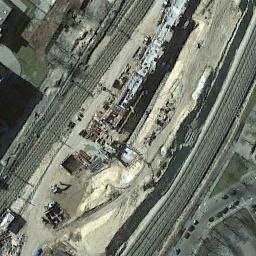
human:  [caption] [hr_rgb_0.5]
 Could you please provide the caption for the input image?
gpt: The railway is on the bare land next to some houses .

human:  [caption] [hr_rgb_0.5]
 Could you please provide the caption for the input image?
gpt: Many buildings of different shapes and sizes are beside the railway .

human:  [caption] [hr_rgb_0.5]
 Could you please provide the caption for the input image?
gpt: There are two trains passing by in the picture .

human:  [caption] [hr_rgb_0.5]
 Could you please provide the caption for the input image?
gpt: The two railway have no trains on the railways and some items are between the railways .

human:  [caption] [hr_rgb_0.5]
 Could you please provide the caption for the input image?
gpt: There are some buildings beside the railway .